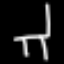
Label: chair